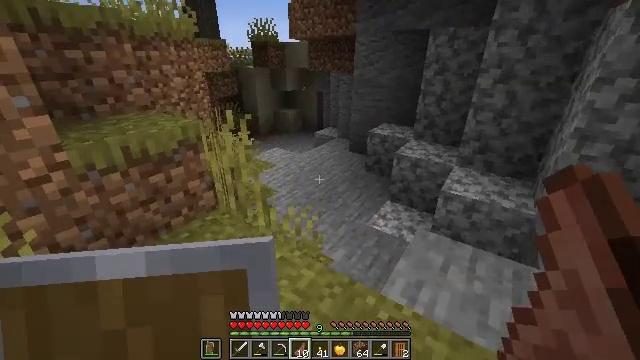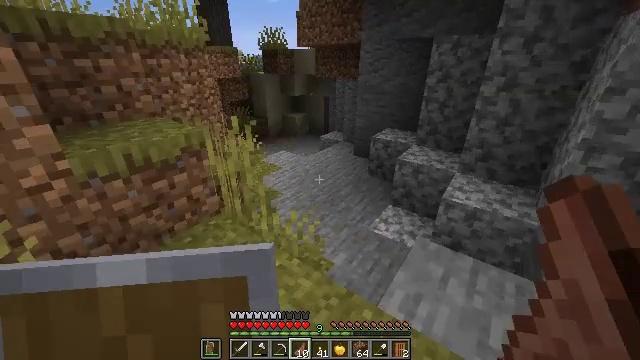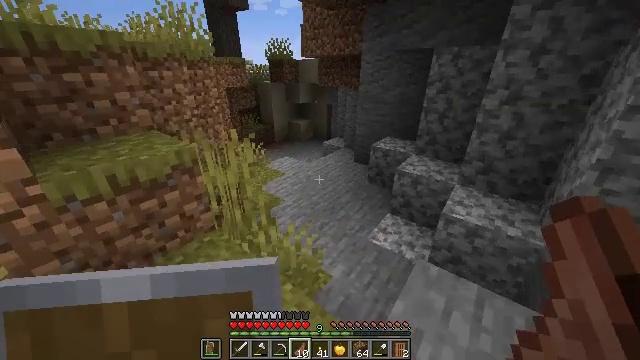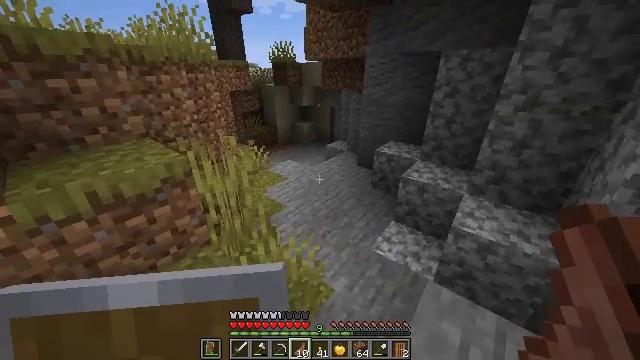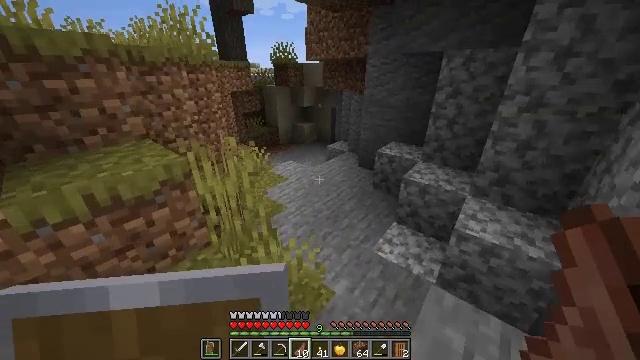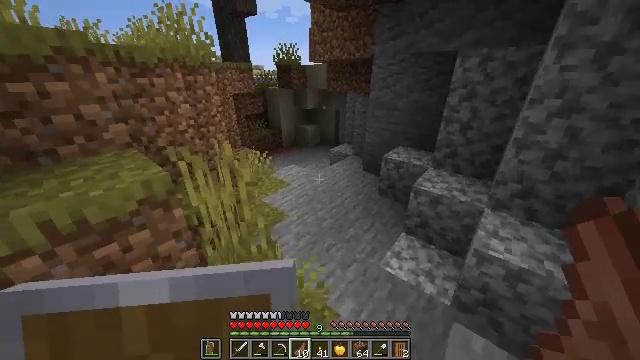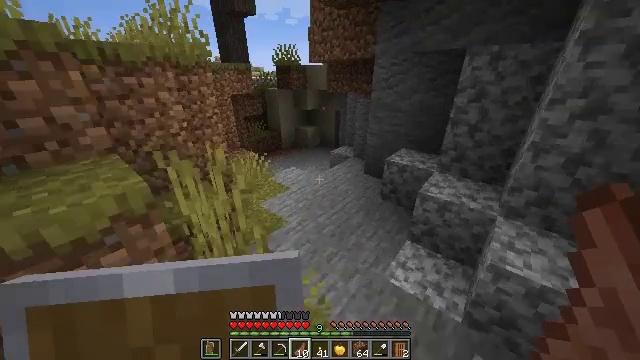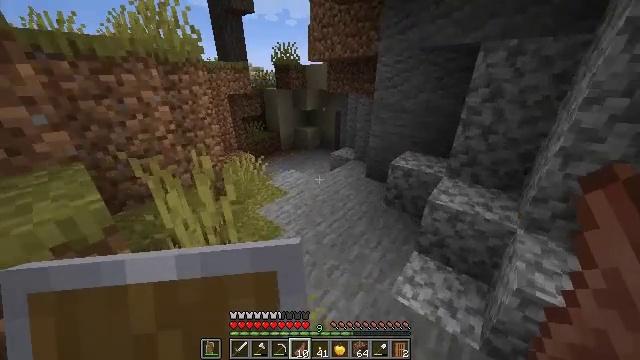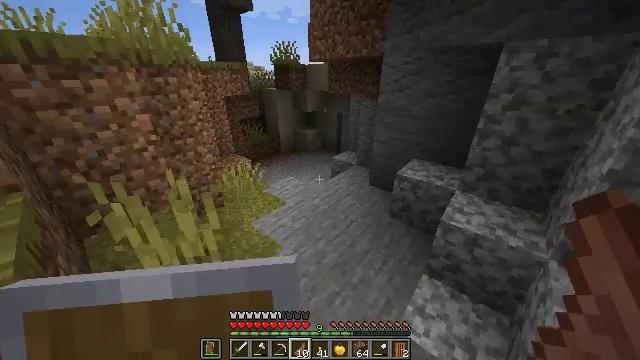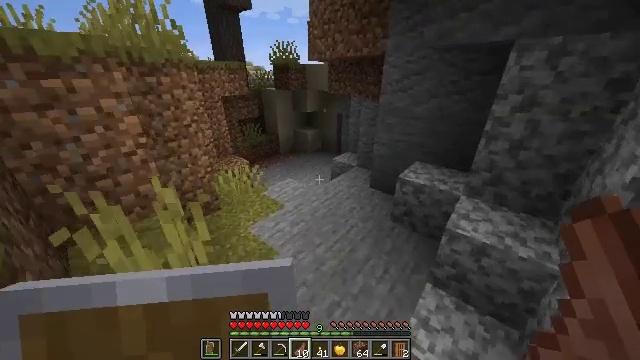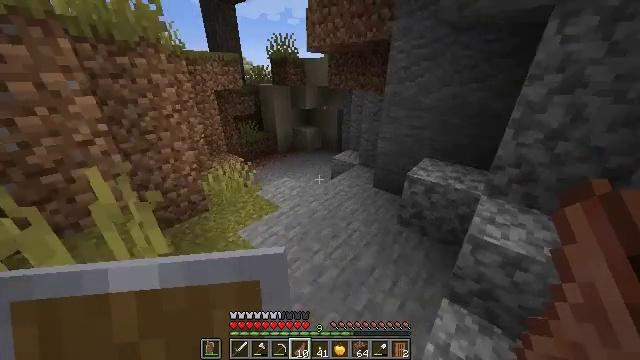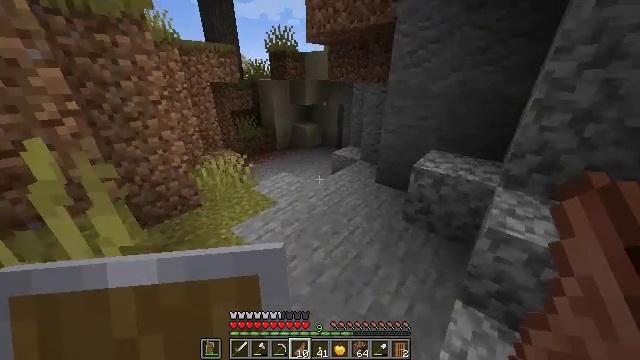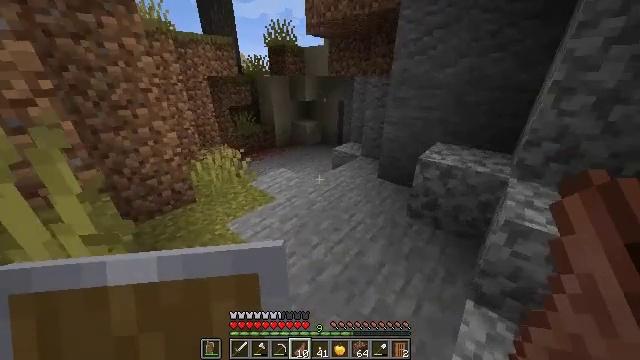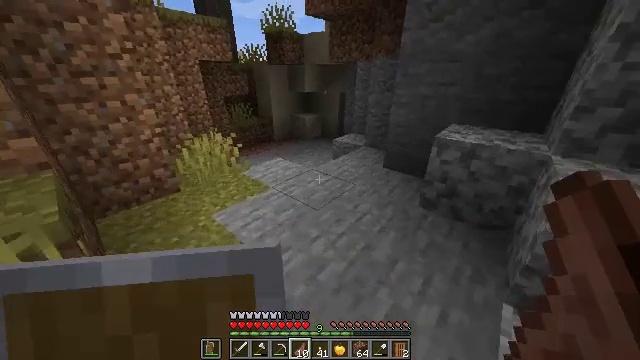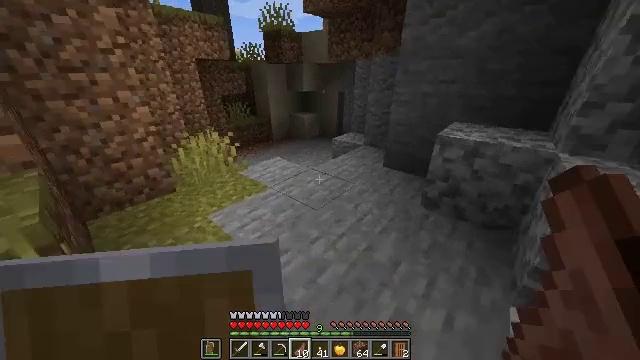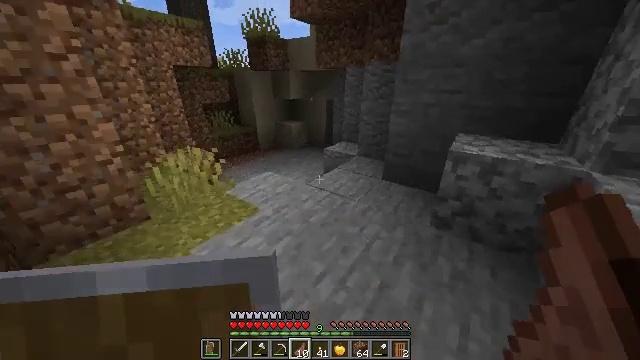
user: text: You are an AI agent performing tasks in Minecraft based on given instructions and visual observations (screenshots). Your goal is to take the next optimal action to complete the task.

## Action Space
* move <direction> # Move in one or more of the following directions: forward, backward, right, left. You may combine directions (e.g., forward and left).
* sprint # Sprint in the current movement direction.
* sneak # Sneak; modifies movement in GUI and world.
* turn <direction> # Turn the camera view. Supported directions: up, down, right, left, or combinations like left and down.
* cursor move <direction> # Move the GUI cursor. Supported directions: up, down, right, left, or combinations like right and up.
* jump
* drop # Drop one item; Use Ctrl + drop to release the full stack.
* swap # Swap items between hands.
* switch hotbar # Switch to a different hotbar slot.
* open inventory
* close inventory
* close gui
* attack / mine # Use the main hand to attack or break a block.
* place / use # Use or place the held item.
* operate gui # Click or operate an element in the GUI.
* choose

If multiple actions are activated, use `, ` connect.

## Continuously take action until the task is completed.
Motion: motion action
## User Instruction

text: Break the smooth stone to collect it.
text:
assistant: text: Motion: move forward, sprint, turn left
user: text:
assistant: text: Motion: move forward, sprint, turn left
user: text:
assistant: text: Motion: move forward, sprint
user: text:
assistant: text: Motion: move forward
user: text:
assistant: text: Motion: move forward
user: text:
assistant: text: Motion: move forward
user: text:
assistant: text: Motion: move forward
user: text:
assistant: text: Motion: move forward
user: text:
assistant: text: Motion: move forward
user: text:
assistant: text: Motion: move forward
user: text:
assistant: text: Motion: move forward
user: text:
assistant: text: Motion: move forward
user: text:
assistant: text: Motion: move forward and move left
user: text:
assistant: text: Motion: move forward and move left
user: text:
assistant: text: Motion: move forward and move left, turn right and up
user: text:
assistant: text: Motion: move forward and move left, turn right and up
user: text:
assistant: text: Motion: move forward and move left, turn right
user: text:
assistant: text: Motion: move forward and move left, turn right
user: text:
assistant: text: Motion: move forward and move left, turn right
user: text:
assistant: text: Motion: move forward and move left
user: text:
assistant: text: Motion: move forward and move left
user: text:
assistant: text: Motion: move forward and move left
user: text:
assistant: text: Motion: move forward and move left
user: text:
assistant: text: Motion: move forward and move left, turn right
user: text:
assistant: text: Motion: move forward and move left, turn right
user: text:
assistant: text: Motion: move forward and move left, turn right
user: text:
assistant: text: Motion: move forward and move left
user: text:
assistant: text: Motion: no_op
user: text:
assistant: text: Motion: no_op
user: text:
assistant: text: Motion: no_op